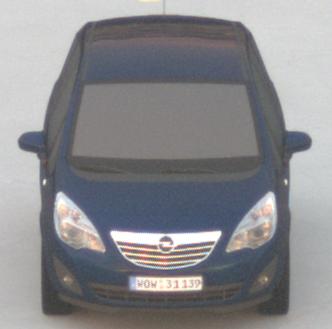
Make: Opel
Model: Meriva 1.4
Detailed model: Meriva (B)
Model produced from: 2010/05
Model produced until: 2013/11
Doors: 5
Color: blue
Road condition: dry road
Daytime: sunrise or sunset
Contrast: medium contrast